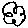
Label: cloud